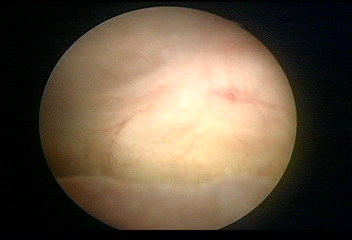
Modality: WLC
Class: Normal mucosa
Bladder cancer association: No